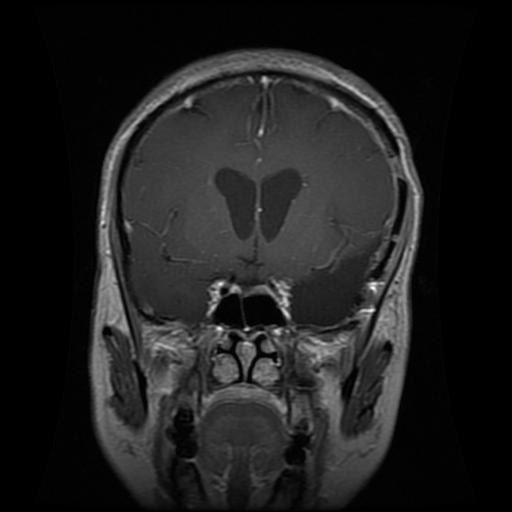
Label: glioma